Field crop: maize
Growth stage: 2
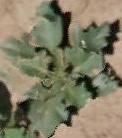
Species: datura